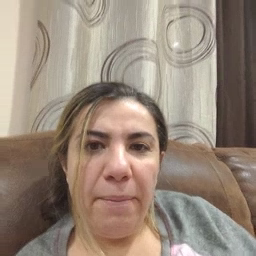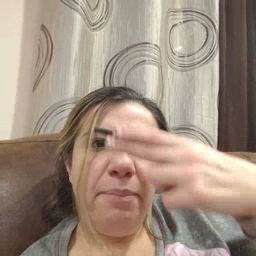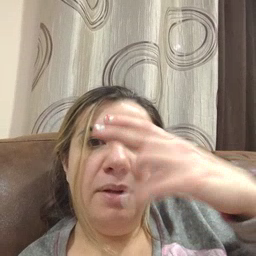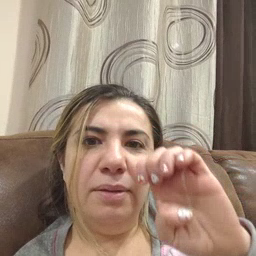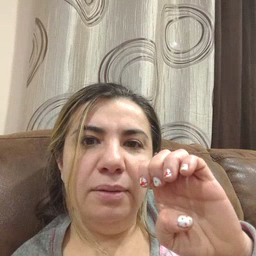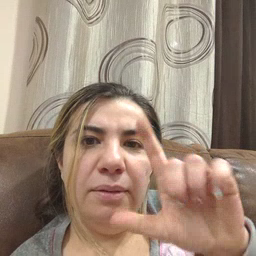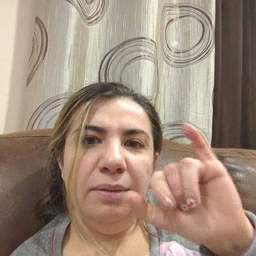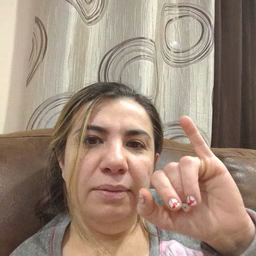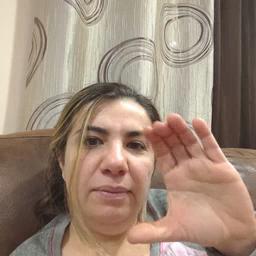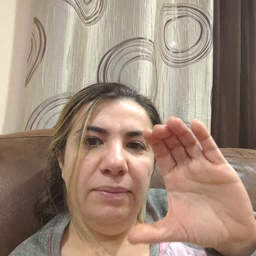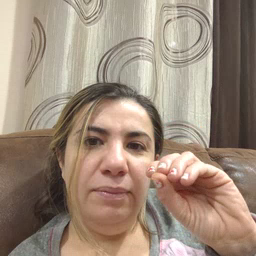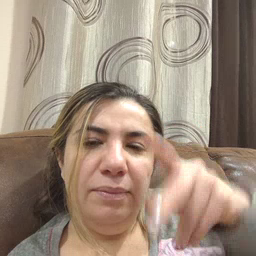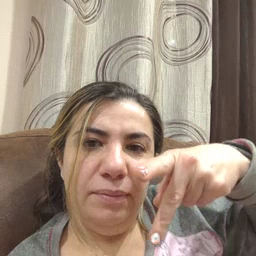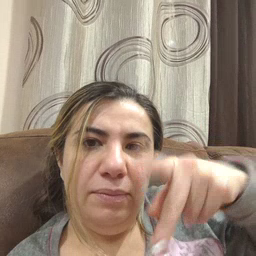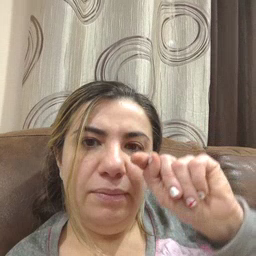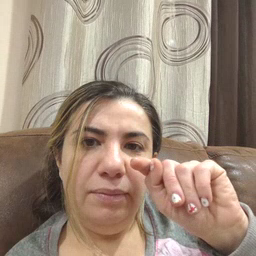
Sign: helicopter